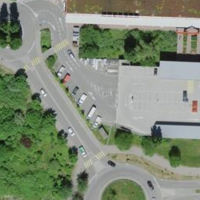
EUNIS habitat code: 54
Species observed at this site:
Milvus milvus